Chest X-ray:
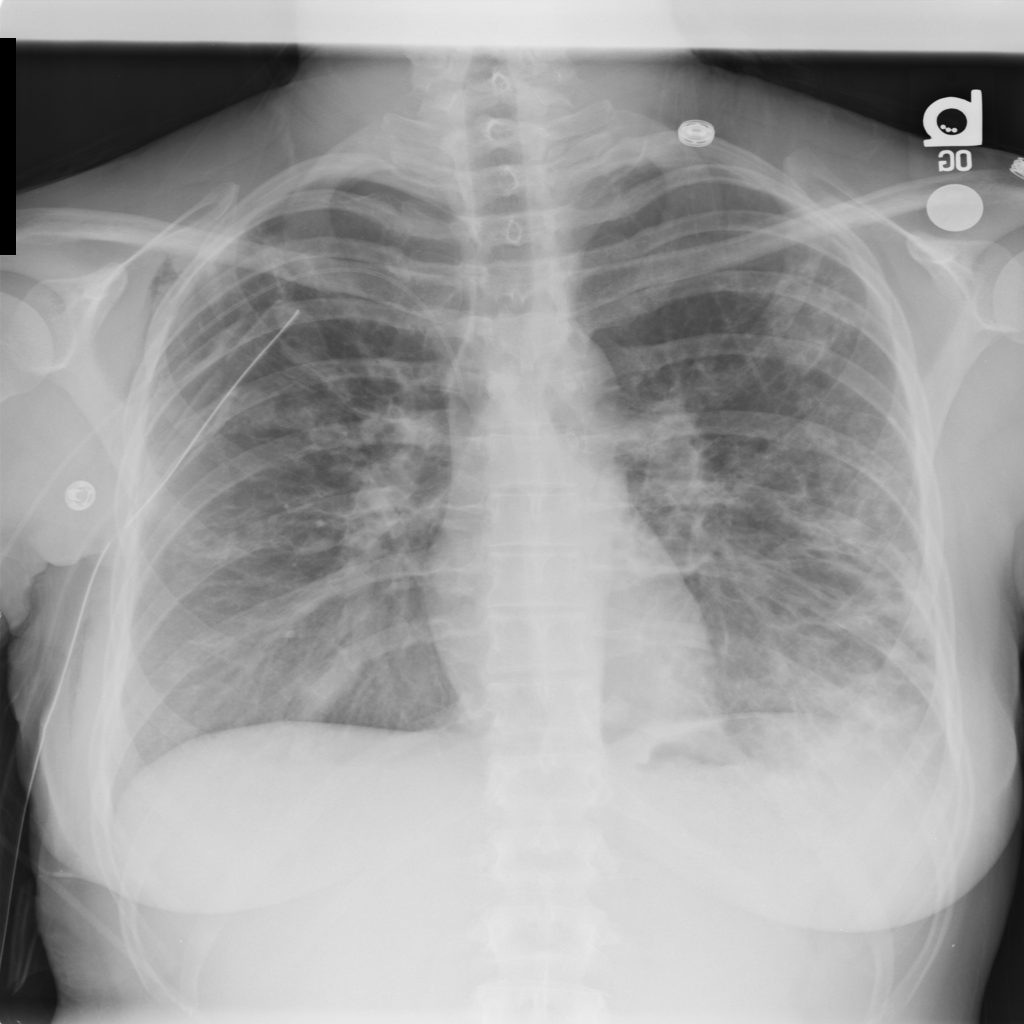
Findings: Consolidation, Effusion
No abnormal finding: no